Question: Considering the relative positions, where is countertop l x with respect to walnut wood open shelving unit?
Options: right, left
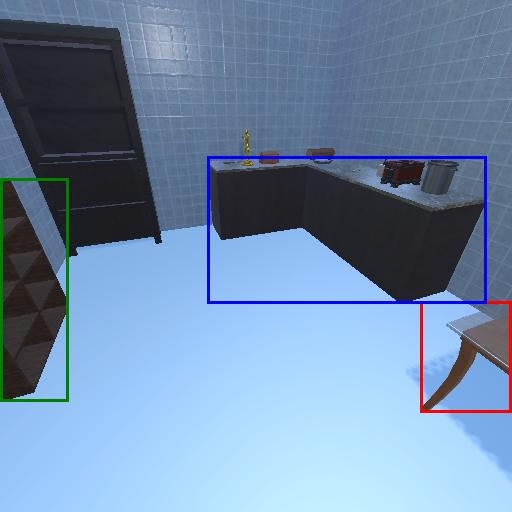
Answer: right